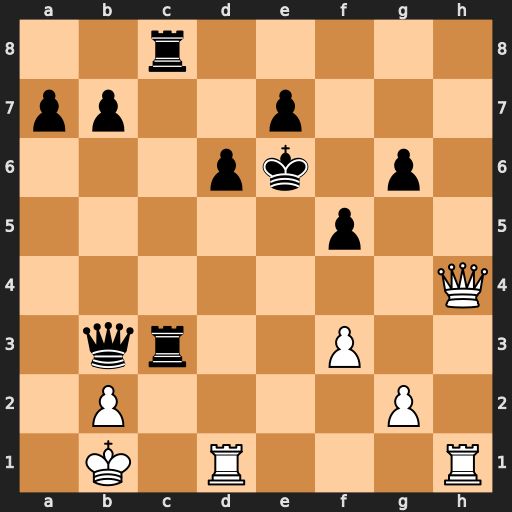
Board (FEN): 2r5/pp2p3/3pk1p1/5p2/7Q/1qr2P2/1P4P1/1K1R3R
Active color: w
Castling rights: -
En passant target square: -
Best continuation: Rhe1+ Re3 Rxe3+ Qxe3 Re1